Field crop: maize
Growth stage: 2
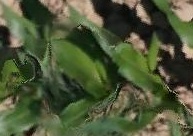
Species: maize